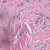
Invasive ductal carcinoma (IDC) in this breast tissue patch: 1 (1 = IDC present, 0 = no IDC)